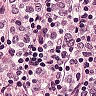
Metastatic tissue present: yes